Question: I'm attempting to create my first segue and I'd like to pass data from the tableViewCell that I selected to the secondary view controller that I'm segueing to.
My question is:
here's a photo of my app with some dummy data in it, the cells with arrows to the right represent the cells that I want to segue from:

This is my CustomCell class that those rows are derived from:
'''
class TimingCell: UITableViewCell {
@IBOutlet weak var timingLabel: UILabel!
@IBOutlet weak var timeSetLabel: UILabel!
...
}
'''
here is where I am setting up my segue method:
'''
class ViewController: UITableViewController, UITableViewDataSource, UITableViewDelegate, SettingCellDelegate {
override func prepareForSegue(segue: UIStoryboardSegue, sender: AnyObject?) {
var view: TimeViewController = segue.destinationViewController as! TimeViewController
}
'''
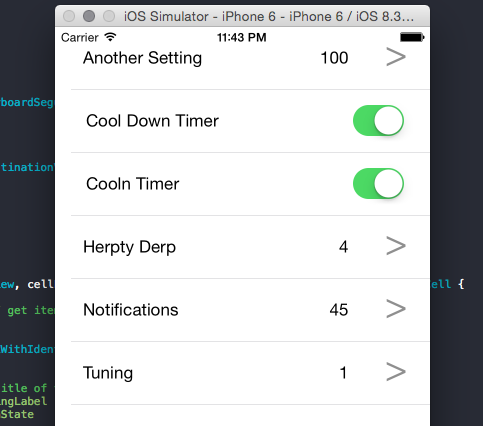
Answer: So you should be segueing from the UITableViewController, not just the view controller.
Inside the UITableViewController, you need to have a an override for:
'''
override func tableView(tableView: UITableView, numberOfRowsInSection section: Int) -> Int {
// #warning Incomplete method implementation.
// Return the number of rows in the section.
return 6 //Looks like you have six rows in your TableView
}
'''
Now you need a class-scope NSIndexPath variable to keep track of the index of the row that was selected, so to create the variable:
'''
var path = NSIndexPath()
'''
Now you need two more overrides, the first to set the path variable when a row is selected, the second to deselect the row after you select it (ensures the deselect animation doesn't play when you transition back to the tableview from the child view controller):
'''
override func tableView(tableView: UITableView, willSelectRowAtIndexPath indexPath : NSIndexPath) -> NSIndexPath? {
path = indexPath
return indexPath
}
override func tableView(tableView: UITableView, didSelectRowAtIndexPath indexPath: NSIndexPath) {
tableView.deselectRowAtIndexPath(path, animated: true)
}
'''
Finally, in your prepareForSegue function, you may use the path variable to determine which row was selected and set the child view controller variables accordingly:
'''
override func prepareForSegue(segue: UIStoryboardSegue, sender: AnyObject?) {
var dest = segue.destinationViewController as! TimeViewController
if path == 1 {
//set some destination variables here
} else {
//or here
}
}
'''
And if you have a data structure from which you're determining what each row in the table view will contain, just use path as an index to the data structure and pass that row's information to the destination view controller. For example, something like:
'''
override func prepareForSegue(segue: UIStoryboardSegue, sender: AnyObject?) {
var dest = segue.destinationViewController as! TimeViewController
dest.rowTitle = myRowsArray[path.row].title
}
'''
Table views are a bit to get used to... good luck!